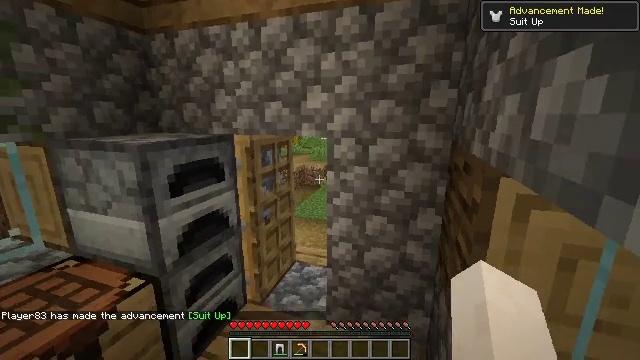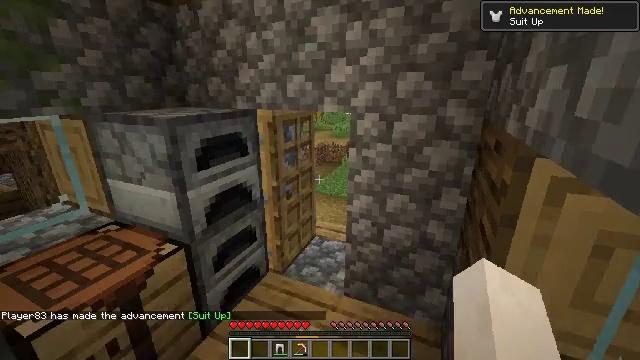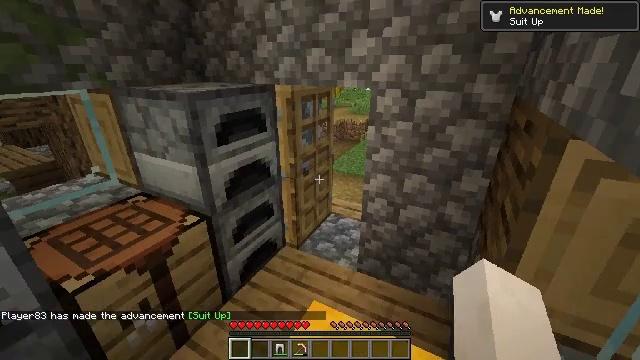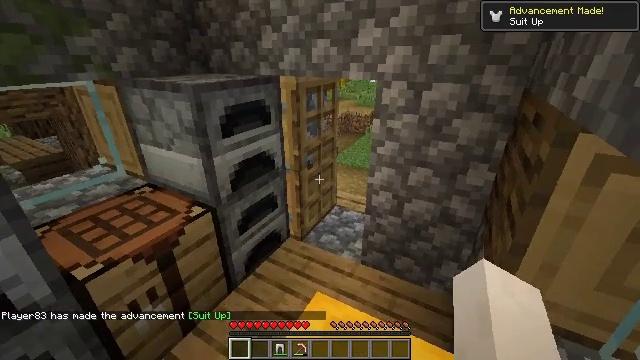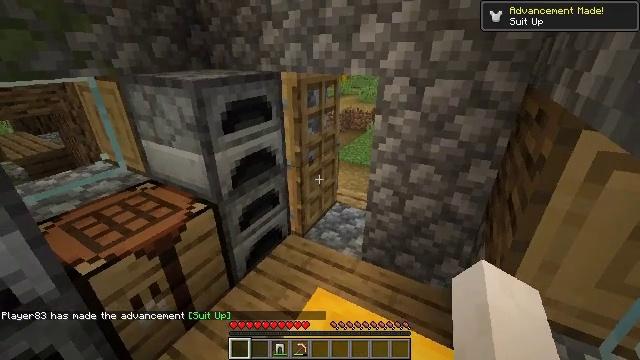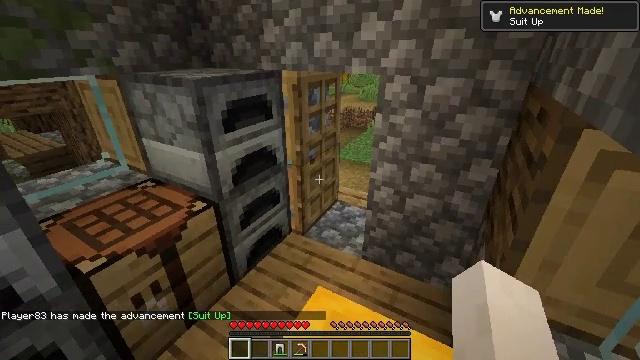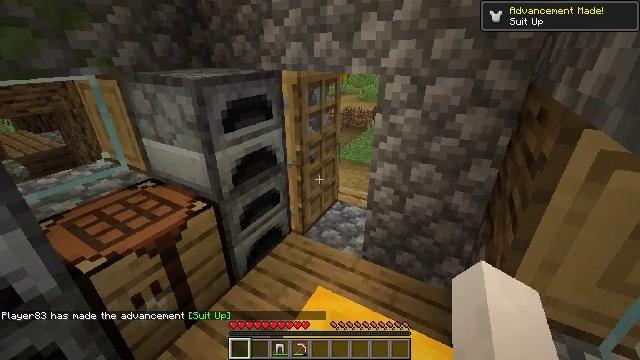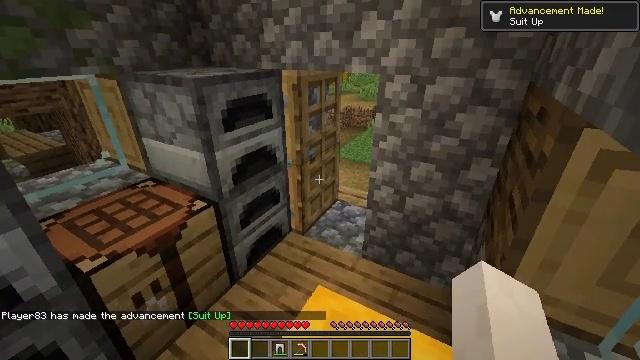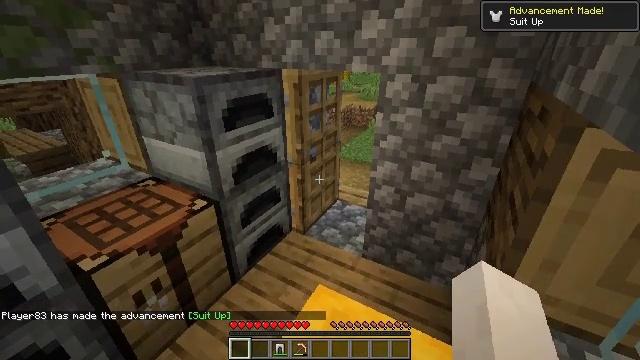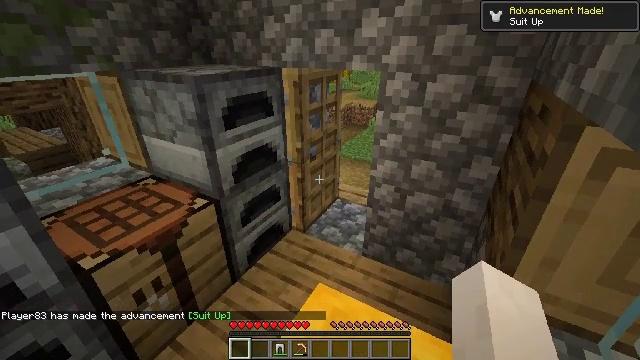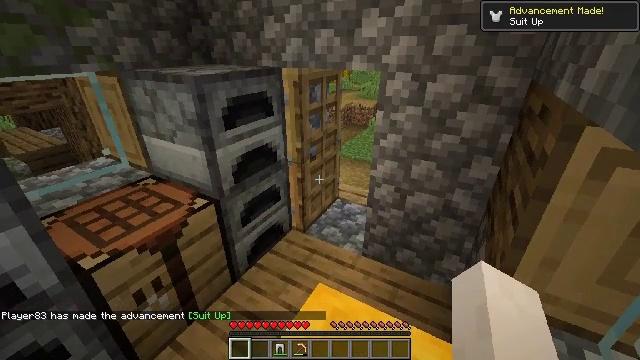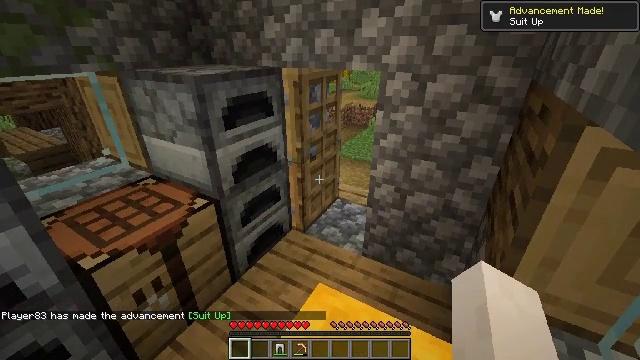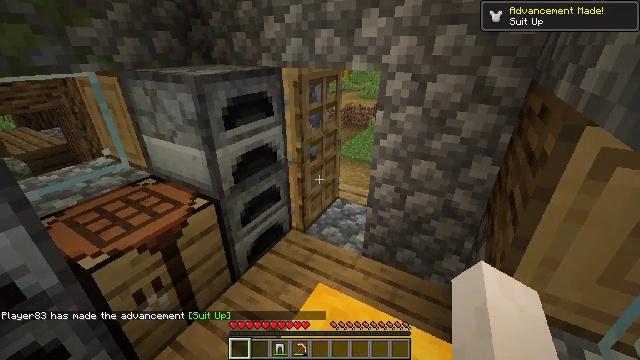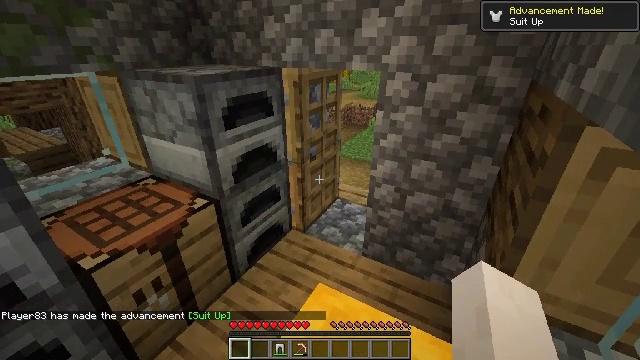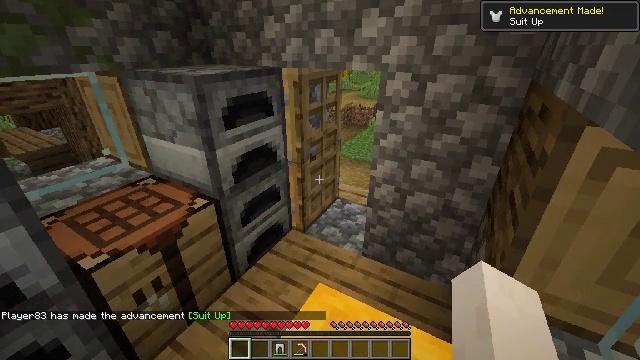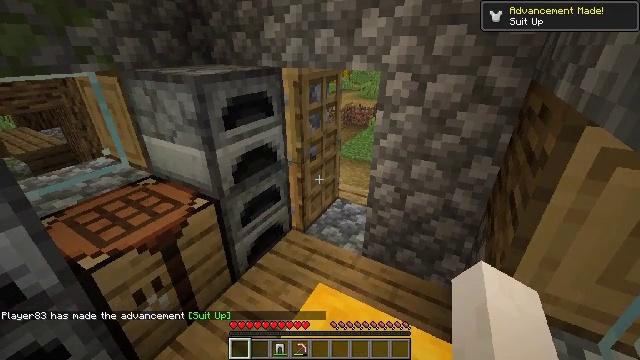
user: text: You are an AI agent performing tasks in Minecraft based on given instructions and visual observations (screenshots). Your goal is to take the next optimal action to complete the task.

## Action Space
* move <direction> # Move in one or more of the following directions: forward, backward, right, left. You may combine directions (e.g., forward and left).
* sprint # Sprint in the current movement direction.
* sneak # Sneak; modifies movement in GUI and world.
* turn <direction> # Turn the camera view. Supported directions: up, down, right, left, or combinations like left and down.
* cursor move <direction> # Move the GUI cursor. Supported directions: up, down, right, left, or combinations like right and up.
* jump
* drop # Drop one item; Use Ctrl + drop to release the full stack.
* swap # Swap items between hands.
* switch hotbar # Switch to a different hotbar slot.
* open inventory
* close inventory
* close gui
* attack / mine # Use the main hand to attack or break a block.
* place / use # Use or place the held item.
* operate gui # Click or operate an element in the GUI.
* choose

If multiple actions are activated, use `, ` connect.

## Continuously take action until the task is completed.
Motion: motion action
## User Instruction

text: Digging the cobblestone underground.
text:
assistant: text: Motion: turn left and down
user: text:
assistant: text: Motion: turn left and down
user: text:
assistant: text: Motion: turn left and down
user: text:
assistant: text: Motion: no_op
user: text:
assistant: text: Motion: no_op
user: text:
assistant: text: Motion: no_op
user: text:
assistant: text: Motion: no_op
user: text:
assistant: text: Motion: no_op
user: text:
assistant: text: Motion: no_op
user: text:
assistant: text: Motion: no_op
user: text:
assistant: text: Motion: no_op
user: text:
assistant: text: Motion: no_op
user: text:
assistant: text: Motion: no_op
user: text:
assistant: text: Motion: no_op
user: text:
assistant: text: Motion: no_op
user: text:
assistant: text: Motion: no_op
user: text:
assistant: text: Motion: no_op
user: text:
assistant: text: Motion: no_op
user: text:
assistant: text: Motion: no_op
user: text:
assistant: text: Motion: no_op
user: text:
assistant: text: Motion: no_op
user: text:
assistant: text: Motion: no_op
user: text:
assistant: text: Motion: close inventory
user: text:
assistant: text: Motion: close inventory
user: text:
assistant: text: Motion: close inventory
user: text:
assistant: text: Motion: close inventory
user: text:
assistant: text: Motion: close inventory
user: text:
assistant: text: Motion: close inventory
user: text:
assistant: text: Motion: no_op
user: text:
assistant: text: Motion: no_op